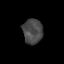
Tissue: skin
Cell type: Epithelial cells
Senescence score: 0.2859
Nuclear area (px): 482
Mean DAPI intensity: 72.38